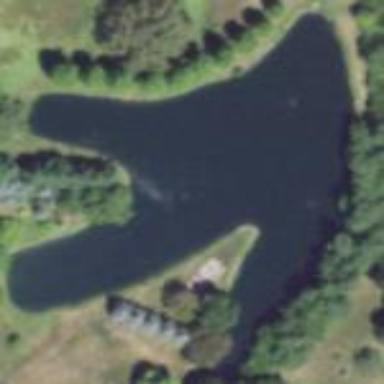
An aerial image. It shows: Pond with natural water.